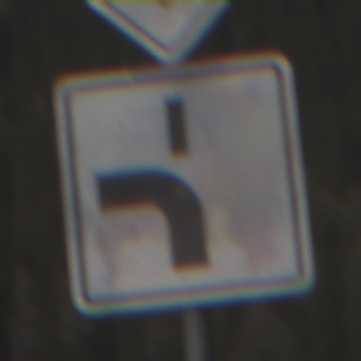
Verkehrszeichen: VerlaufVorfahrtsstrasse5
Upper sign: Vorfahrtsstrasse
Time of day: Midday
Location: Outdoor (Nature)
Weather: PartlyCloudy
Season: NotSpecified
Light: Natural